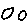
Label: circle